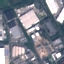
Land use / land cover class: Industrial